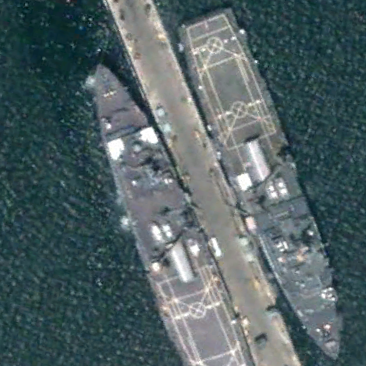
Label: combat